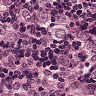
Metastatic tissue present: yes